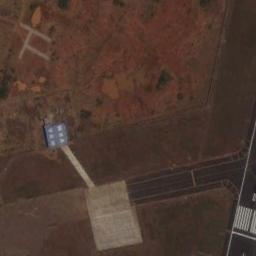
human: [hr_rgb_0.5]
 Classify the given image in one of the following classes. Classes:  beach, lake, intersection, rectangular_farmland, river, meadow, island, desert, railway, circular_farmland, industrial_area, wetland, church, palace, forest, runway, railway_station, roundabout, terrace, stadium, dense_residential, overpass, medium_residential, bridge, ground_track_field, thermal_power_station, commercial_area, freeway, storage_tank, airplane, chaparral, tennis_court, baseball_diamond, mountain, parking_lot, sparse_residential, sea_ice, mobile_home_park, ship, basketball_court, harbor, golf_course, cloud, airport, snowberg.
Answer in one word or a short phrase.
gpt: runway